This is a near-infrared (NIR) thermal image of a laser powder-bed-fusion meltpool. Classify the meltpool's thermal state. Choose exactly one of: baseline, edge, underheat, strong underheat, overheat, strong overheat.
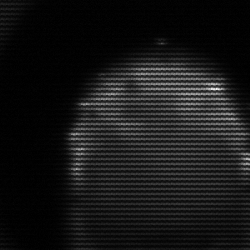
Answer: edge